Field crop: maize
Growth stage: 2
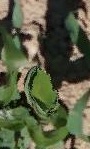
Species: maize